Question: The default height is too large for me.
How can I change the height between two sections?
============================================================================
Sorry for my poor English...
I mean the gap between two sections is too large. How to change it?
'''
- (UIView *)tableView:(UITableView *)tableView viewForHeaderInSection:(NSInteger)section
{
CGRect frame = CGRectMake(0, 0, tableView.frame.size.width, 2.0f);
UIView *view = [[[UIView alloc] initWithFrame:frame] autorelease];
view.backgroundColor = [UIColor blueColor];
return view;
}
- (UIView *)tableView:(UITableView *)tableView viewForFooterInSection:(NSInteger)section
{
CGRect frame = CGRectMake(0, 0, tableView.frame.size.width, 2.0f);
UIView *view = [[[UIView alloc] initWithFrame:frame] autorelease];
view.backgroundColor = [UIColor redColor];
return view;
}
'''
I changed the header view and footer view of each section.
And here is the result:

I think there may be a min height of the gap, because I set the height of header and footer to 2px, but the gap between two sections is still so large.
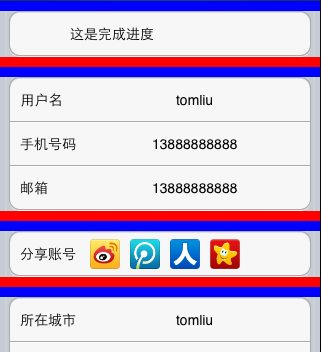
Answer: You could use footer views between each of your sections and give them the size of the space you desire by implementing the following methods in your UITableView's delegate.
'- (UIView *)tableView:(UITableView *)tableView viewForFooterInSection:(NSInteger)section'
'- (CGFloat)tableView:(UITableView *)tableView heightForFooterInSection:(NSInteger)section'
In the first delegate method you can return a simple UIView instance, and in the second you can return the height that this view should be. This second delegate method should allow you to control the gap between sections.